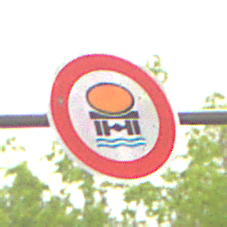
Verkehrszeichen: VerbotFahrzeugeWassergefaehrdenderLadung
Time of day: MorningAfternoon
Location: Outdoor (Nature)
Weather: Overcast
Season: NotSpecified
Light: Natural